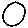
Label: circle